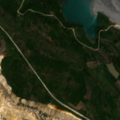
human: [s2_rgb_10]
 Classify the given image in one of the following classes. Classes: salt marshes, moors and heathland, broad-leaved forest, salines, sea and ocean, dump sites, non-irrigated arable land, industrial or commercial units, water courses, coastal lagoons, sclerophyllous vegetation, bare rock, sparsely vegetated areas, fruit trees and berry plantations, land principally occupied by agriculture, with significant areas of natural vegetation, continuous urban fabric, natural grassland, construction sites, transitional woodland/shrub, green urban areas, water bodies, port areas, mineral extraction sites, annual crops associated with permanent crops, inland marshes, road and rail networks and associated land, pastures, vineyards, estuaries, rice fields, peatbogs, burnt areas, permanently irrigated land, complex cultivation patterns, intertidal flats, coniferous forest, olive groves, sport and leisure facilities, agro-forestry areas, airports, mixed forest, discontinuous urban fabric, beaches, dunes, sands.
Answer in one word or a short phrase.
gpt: mineral extraction sites, complex cultivation patterns, land principally occupied by agriculture, with significant areas of natural vegetation, transitional woodland/shrub